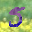
Label: 5